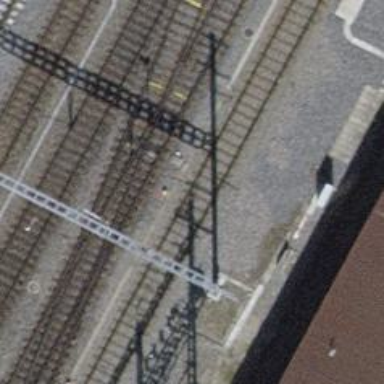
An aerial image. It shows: Single-track electrified rail service spur with contact line.